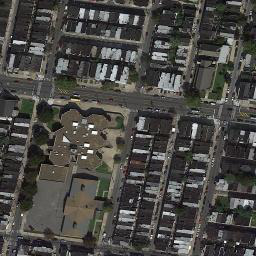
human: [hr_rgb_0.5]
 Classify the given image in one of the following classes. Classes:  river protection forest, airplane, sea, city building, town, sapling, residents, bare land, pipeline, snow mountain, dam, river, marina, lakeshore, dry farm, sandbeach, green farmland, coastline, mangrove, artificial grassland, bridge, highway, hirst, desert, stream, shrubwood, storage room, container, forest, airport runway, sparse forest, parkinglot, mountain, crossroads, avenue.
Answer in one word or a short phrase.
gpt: town